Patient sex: M
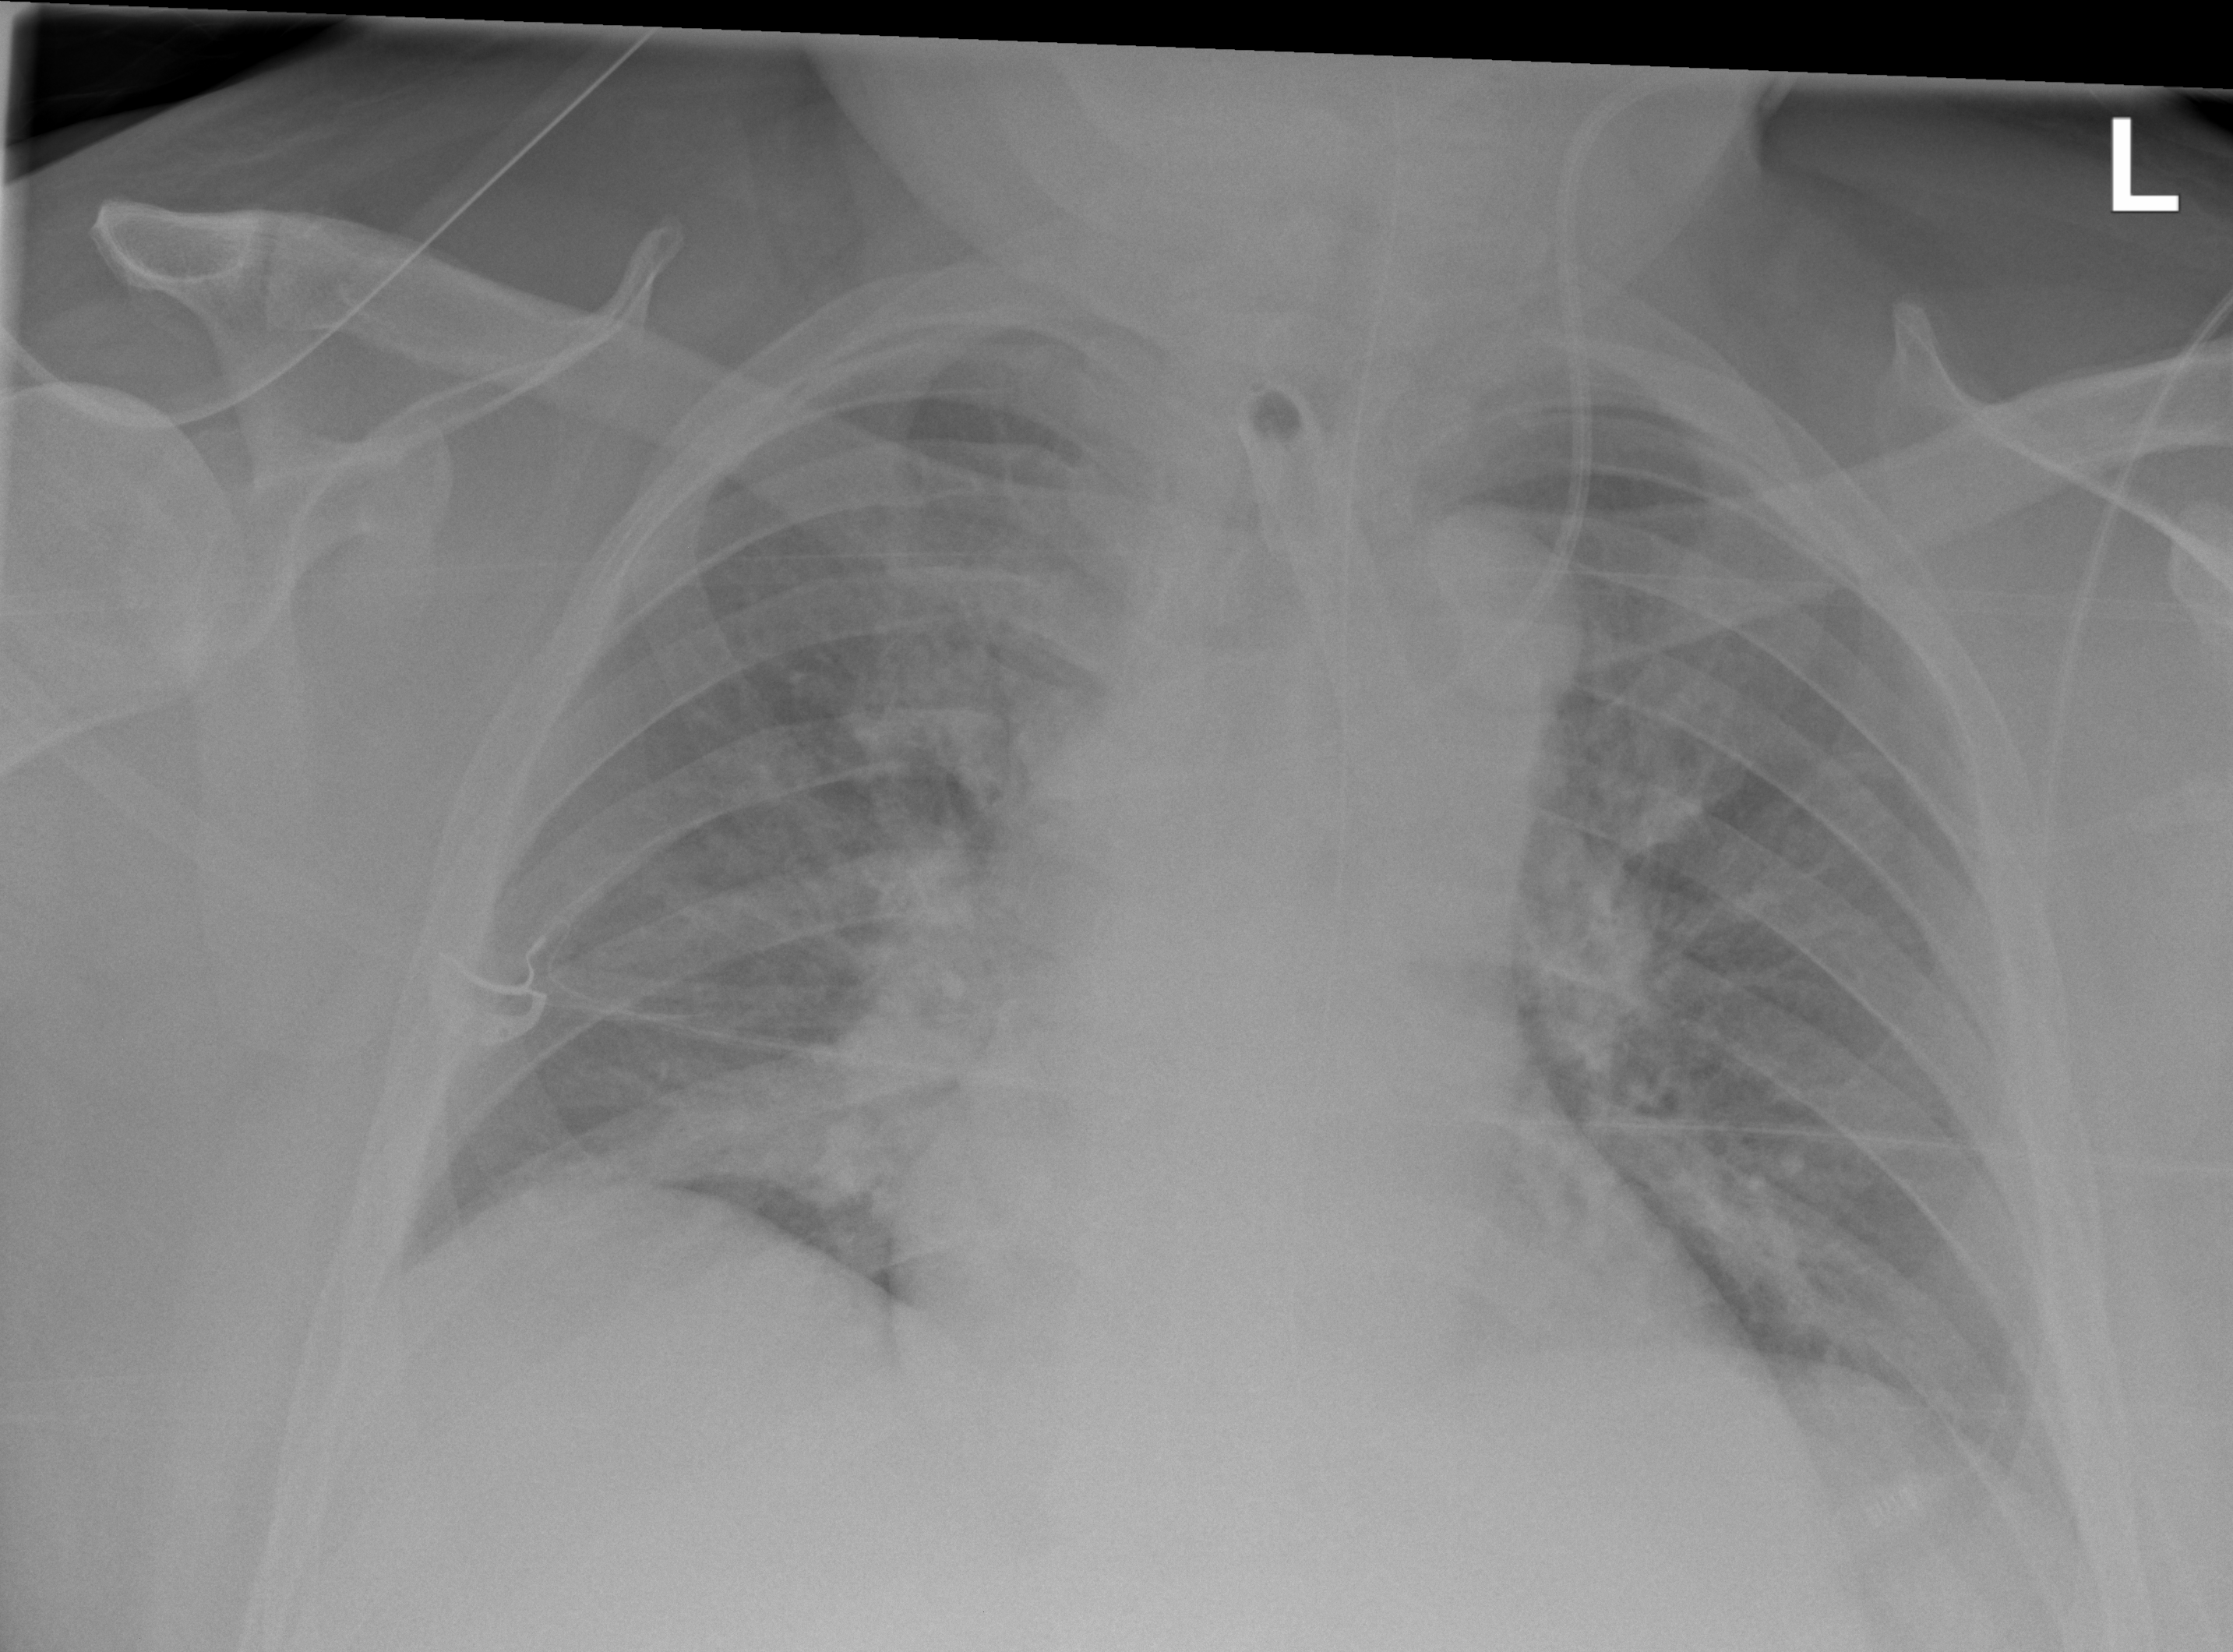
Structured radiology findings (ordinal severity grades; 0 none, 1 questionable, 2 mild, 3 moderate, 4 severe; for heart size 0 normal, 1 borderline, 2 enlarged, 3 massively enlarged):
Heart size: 1
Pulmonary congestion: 1
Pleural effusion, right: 0
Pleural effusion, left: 0
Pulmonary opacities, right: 2
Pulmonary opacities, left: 2
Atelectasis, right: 2
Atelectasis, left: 2